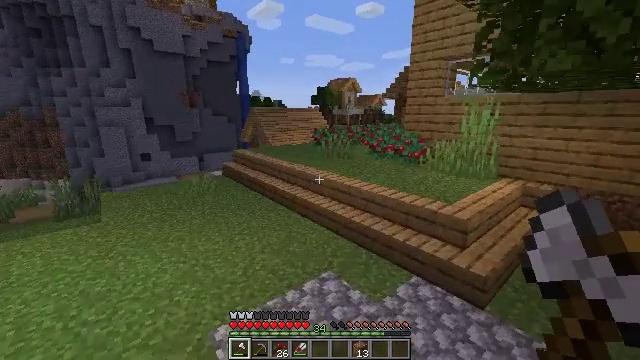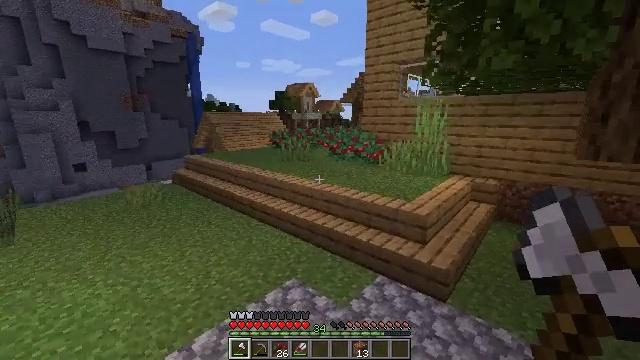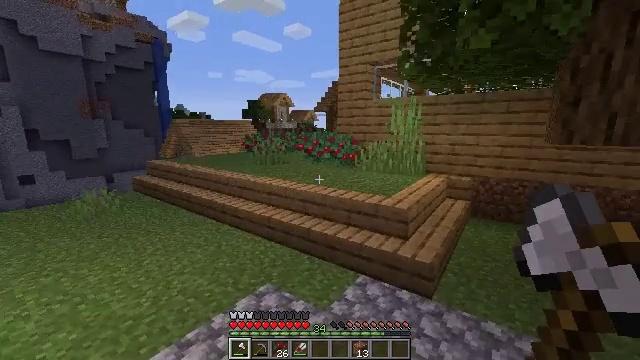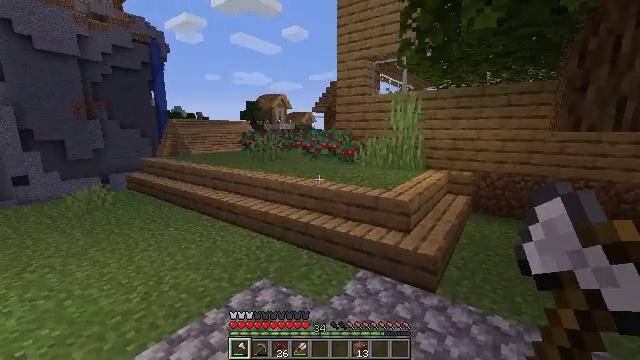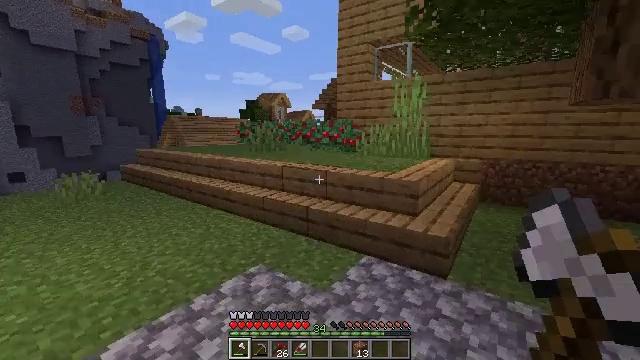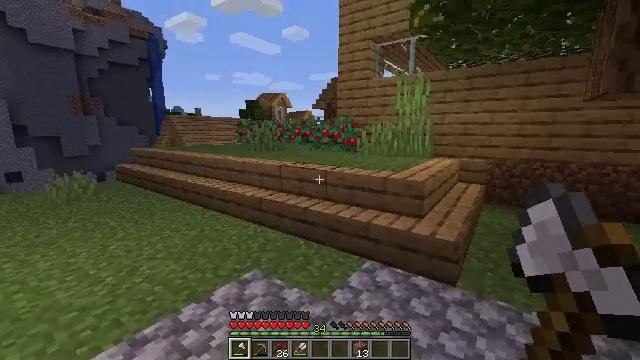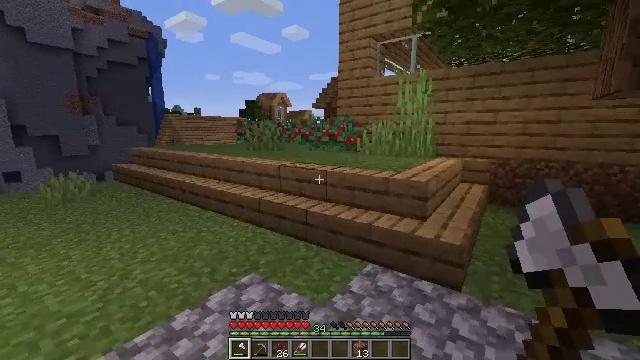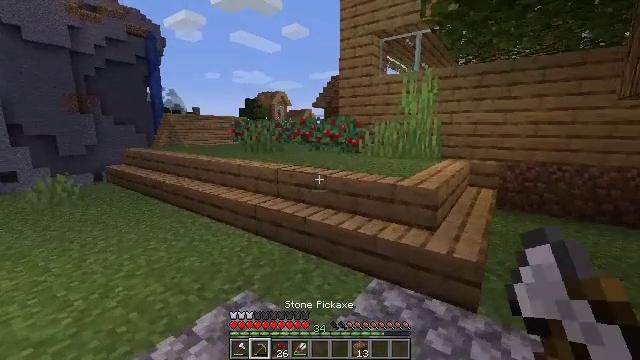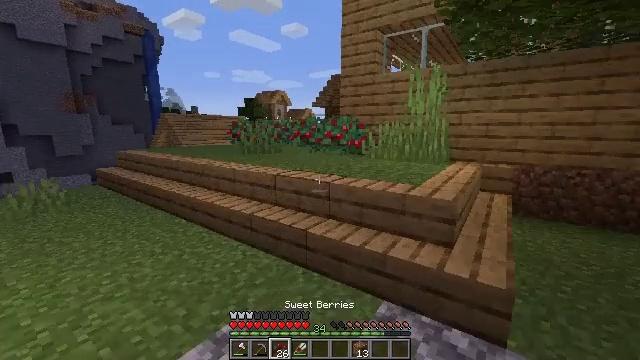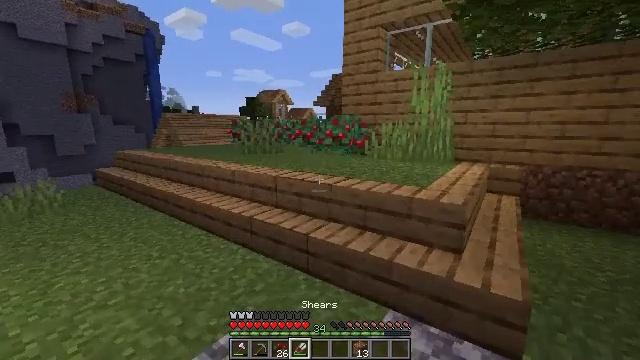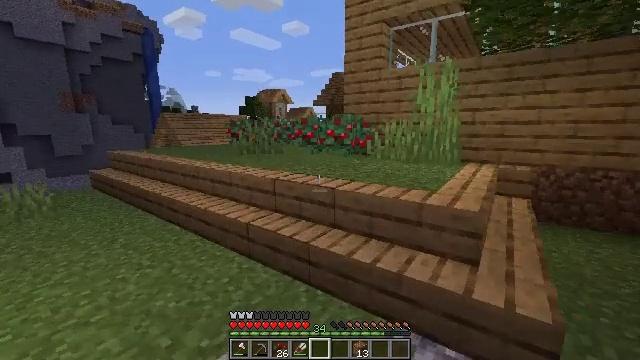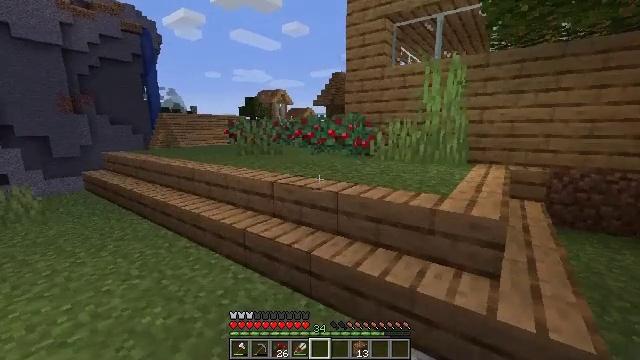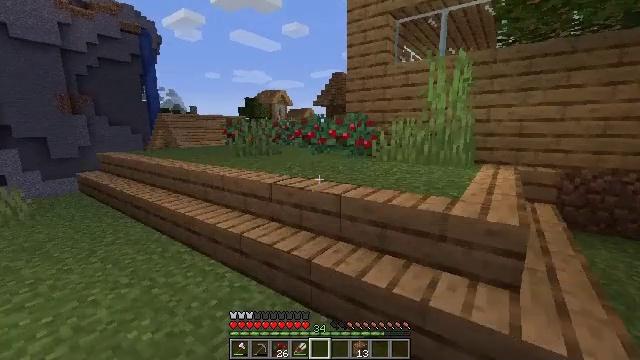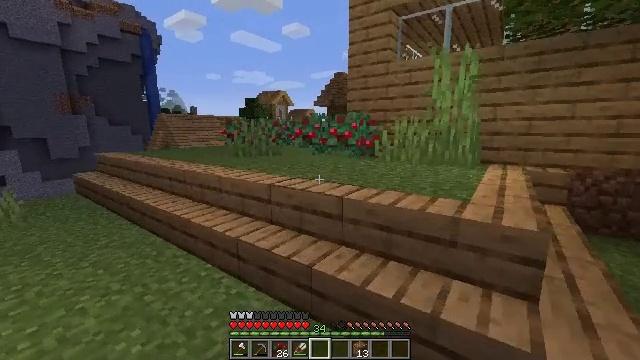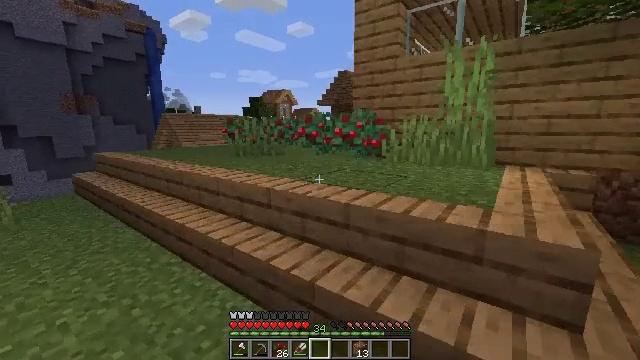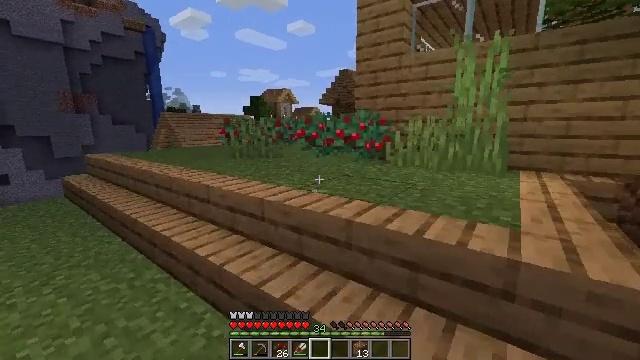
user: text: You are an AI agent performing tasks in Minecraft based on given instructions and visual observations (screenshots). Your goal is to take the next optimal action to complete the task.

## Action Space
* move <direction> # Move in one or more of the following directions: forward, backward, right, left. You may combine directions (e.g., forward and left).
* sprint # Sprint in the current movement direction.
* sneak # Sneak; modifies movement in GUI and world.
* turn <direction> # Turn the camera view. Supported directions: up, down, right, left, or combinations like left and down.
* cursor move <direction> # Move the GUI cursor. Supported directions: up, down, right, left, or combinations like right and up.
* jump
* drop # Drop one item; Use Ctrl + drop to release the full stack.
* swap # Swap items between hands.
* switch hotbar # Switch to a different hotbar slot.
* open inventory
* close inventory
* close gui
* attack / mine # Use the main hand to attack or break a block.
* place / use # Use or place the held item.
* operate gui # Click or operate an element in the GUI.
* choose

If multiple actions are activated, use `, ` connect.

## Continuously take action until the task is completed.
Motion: motion action
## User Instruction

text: Get black dye by crafting it from ink sacs.
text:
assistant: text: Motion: move forward, turn right and up
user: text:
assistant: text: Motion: move forward, turn right and up
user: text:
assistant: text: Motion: move forward
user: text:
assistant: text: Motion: move forward
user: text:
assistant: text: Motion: move forward
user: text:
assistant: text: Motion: move forward
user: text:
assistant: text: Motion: move forward
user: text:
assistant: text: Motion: move forward
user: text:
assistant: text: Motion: move forward
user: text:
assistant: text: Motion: move forward
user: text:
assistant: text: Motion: move forward
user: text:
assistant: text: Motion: move forward
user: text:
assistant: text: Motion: move forward
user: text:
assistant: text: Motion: move forward
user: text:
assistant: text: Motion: move forward
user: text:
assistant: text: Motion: move forward, jump
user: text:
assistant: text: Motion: move forward, jump
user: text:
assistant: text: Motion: move forward, jump
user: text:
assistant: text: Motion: move forward, turn right, jump
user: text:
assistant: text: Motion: move forward, turn right
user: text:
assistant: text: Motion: move forward, turn right and down
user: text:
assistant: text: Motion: move forward, turn down, use / place
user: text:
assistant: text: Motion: move forward, use / place
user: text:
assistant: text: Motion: move forward, use / place
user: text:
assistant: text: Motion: move forward, use / place
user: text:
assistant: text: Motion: move forward
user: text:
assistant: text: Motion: move forward, use / place
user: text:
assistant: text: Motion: move forward, use / place
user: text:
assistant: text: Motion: move forward, turn left, use / place
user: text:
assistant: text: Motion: move forward, turn left and down, use / place